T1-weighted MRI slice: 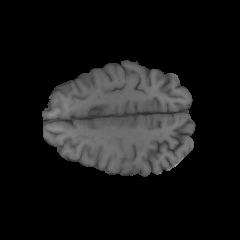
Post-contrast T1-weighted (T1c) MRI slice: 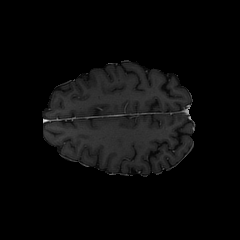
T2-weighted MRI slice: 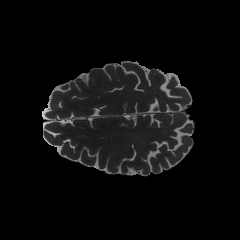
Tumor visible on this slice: no